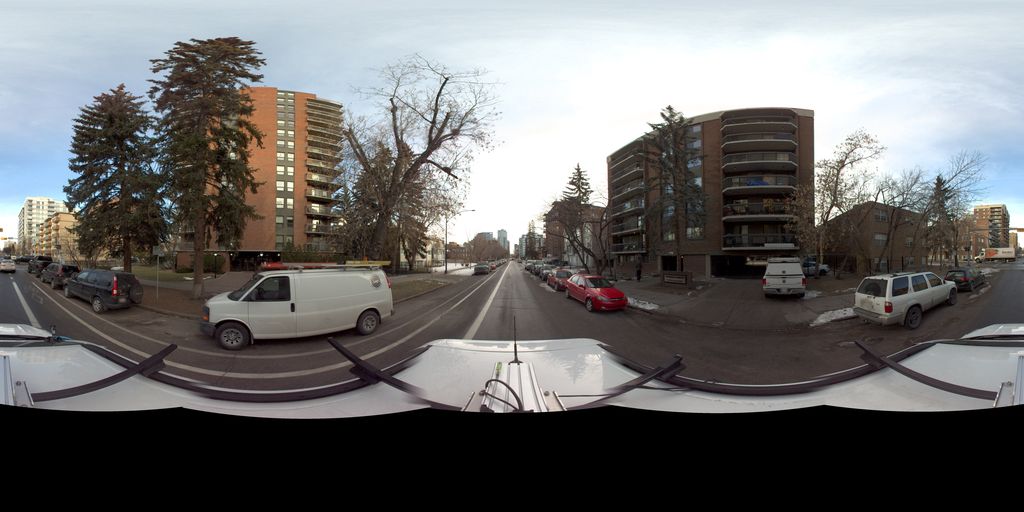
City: calgary